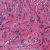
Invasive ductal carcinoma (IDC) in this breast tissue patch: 1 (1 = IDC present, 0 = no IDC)